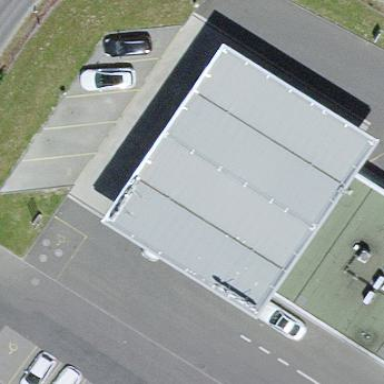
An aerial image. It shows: View of roof of building.